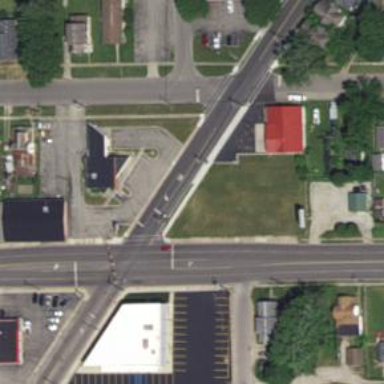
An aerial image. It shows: Marked crossing on the road.